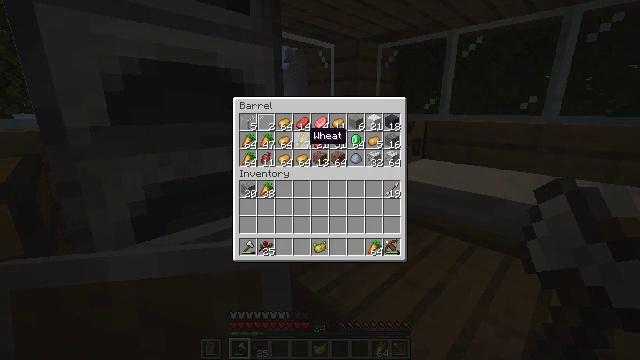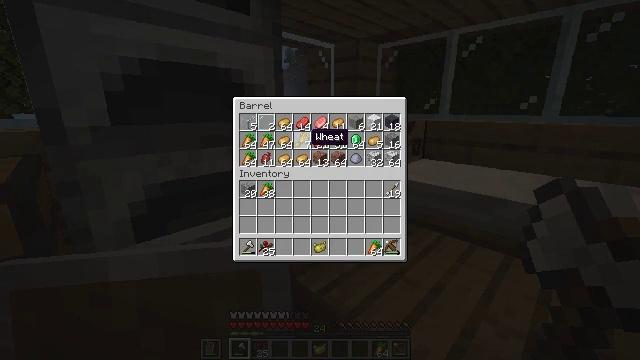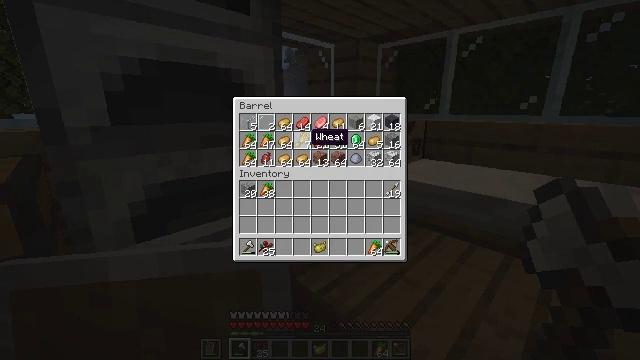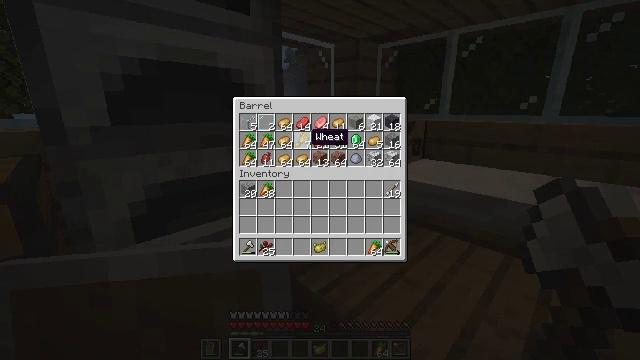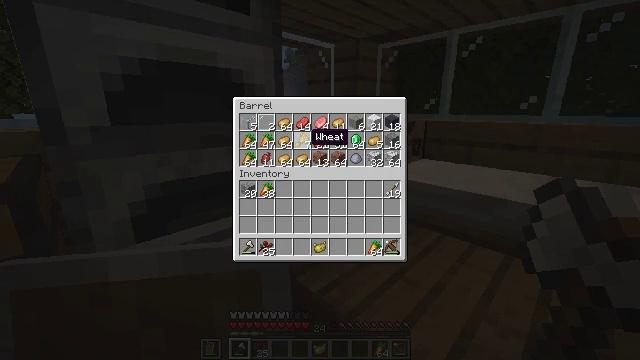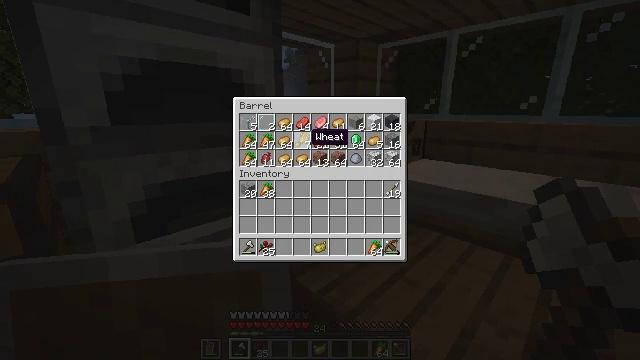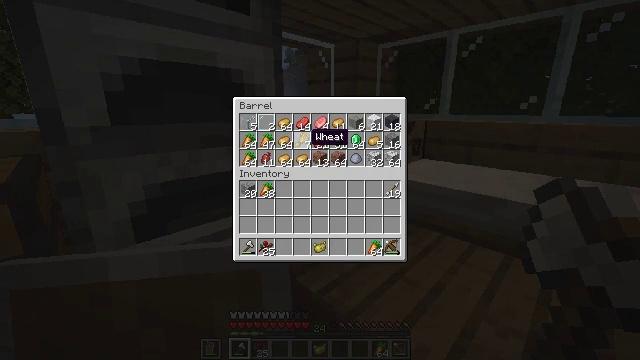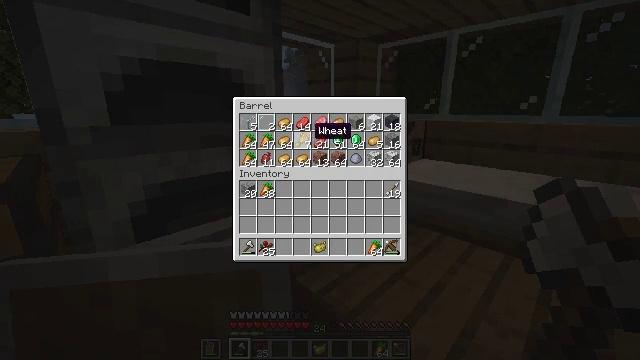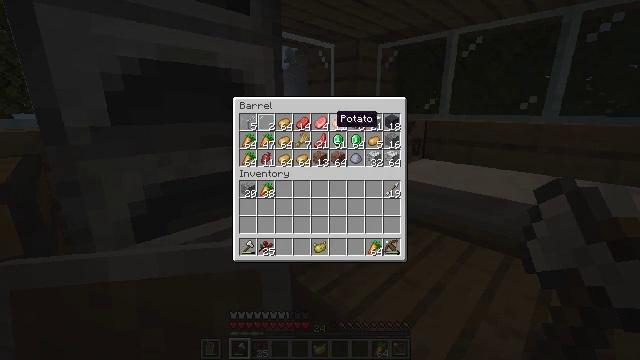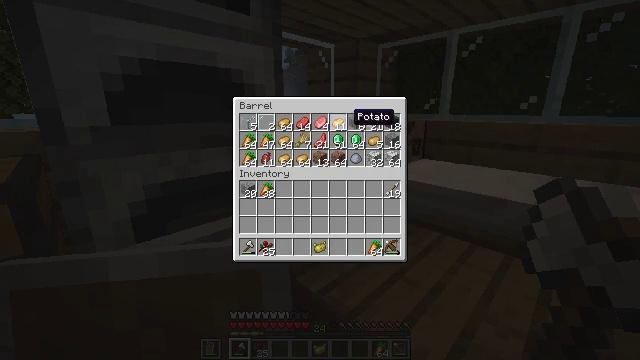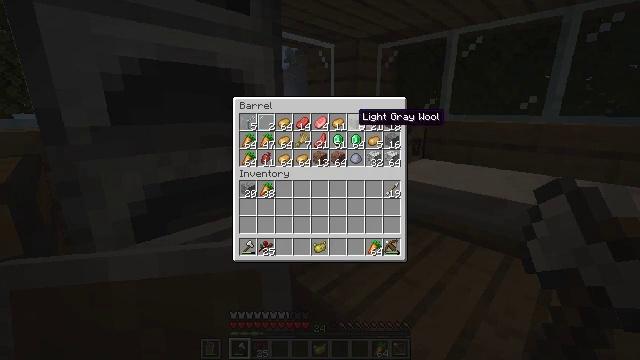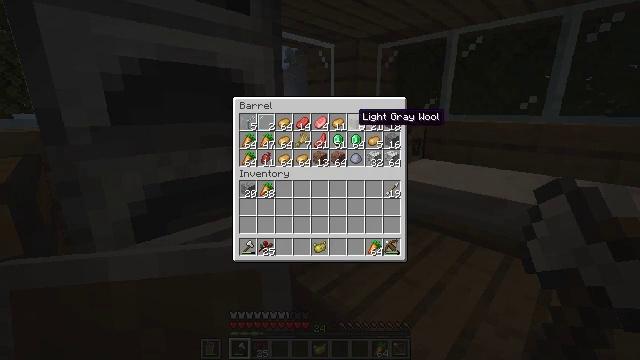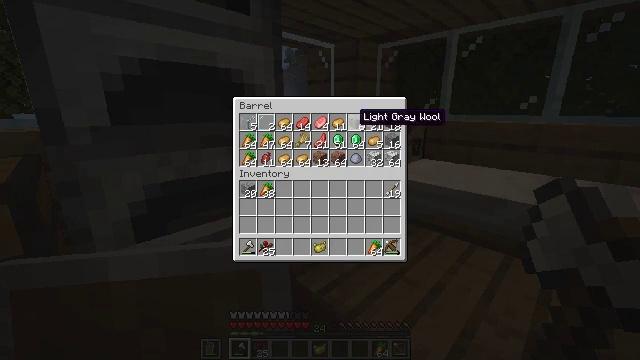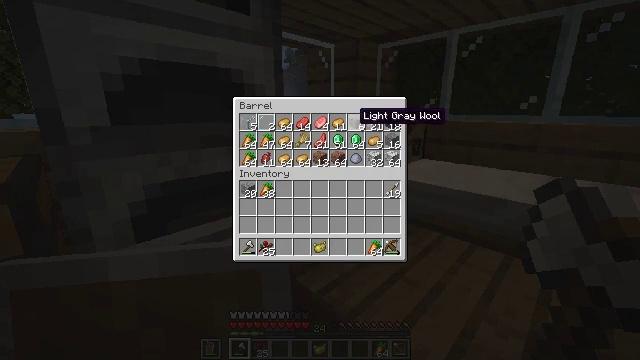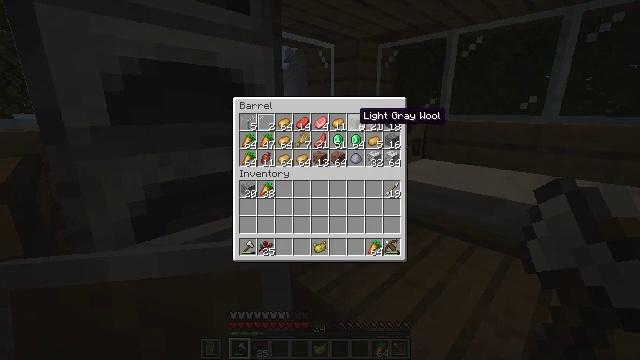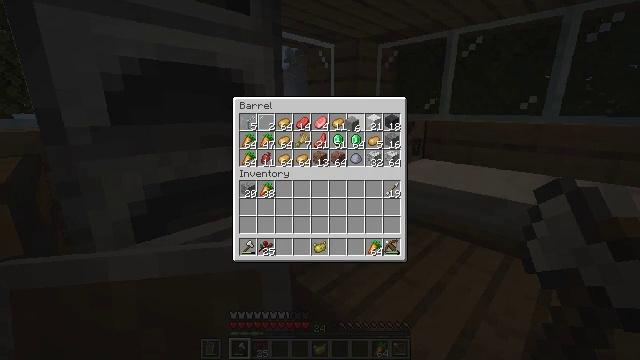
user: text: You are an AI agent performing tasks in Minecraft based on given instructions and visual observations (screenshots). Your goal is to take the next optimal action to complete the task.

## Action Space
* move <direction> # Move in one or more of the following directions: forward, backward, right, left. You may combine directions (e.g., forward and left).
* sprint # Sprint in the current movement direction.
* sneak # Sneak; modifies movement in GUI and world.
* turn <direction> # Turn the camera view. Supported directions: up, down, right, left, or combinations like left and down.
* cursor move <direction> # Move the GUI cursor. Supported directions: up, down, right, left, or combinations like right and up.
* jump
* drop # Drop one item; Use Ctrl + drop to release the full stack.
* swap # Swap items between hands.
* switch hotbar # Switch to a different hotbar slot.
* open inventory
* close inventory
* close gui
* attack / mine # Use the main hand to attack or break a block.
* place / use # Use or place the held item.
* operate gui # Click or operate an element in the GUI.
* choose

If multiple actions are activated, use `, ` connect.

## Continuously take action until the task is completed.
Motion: motion action
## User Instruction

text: Drop a poisonous potato.
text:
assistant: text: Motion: no_op
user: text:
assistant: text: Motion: no_op
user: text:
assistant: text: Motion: no_op
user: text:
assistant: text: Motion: no_op
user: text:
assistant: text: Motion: no_op
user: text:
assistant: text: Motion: no_op
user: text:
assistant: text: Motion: no_op
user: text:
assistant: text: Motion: cursor move right and up
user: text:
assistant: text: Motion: cursor move right
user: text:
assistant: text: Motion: no_op
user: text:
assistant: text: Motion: no_op
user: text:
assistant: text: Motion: no_op
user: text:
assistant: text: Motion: no_op
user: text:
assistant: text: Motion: no_op
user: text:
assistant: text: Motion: operate gui
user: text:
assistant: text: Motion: operate gui
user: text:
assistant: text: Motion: operate gui
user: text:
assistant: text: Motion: cursor move down
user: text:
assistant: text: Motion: cursor move down
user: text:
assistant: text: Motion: cursor move down
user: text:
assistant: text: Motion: no_op
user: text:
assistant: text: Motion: no_op
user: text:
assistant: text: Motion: no_op
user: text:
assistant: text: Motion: no_op
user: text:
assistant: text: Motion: no_op
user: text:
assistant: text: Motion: operate gui
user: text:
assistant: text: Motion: operate gui
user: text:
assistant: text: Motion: operate gui
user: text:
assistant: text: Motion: no_op
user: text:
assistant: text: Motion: no_op